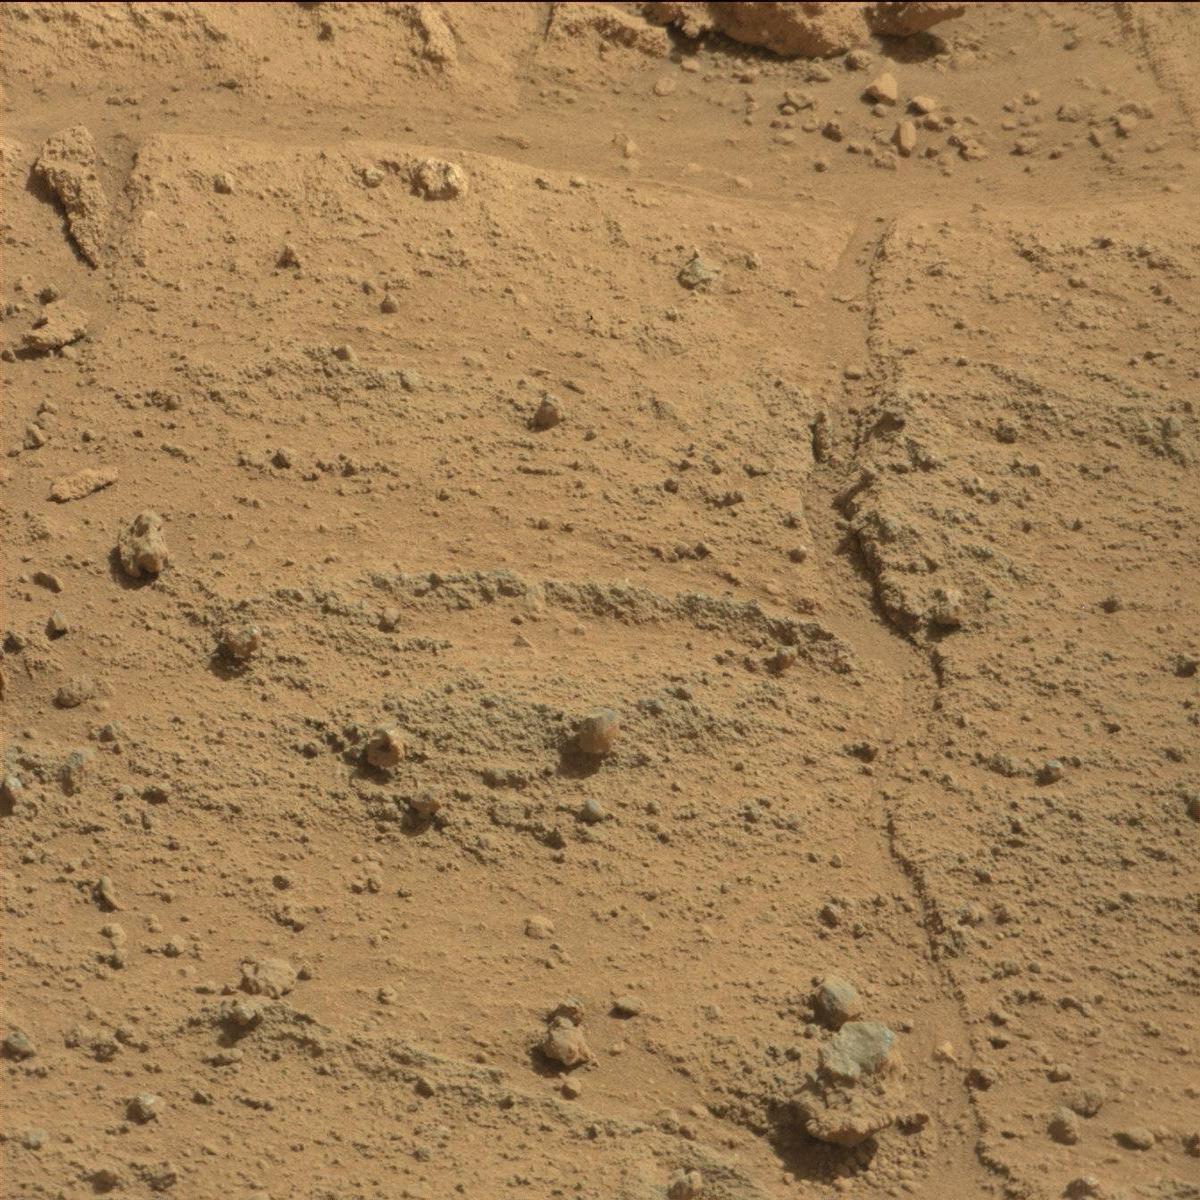
Terrain classes present: Bedrock, Rock, Sand / Soil